Question: Probably a stupid question but I would like to know. Not even sure what the technical name is (so feel free to edit question if it's unclear) but by "Java Control Panel" I'm referring to the component you find in Windows control panel:

I went to the <URL> but I'm still not sure... is the Java component you see in Control Panel simply a collection of Java programs built-in to all computers? If so, what exactly does it do? Is it only relevant to the Internet or is it necessary to run other applications or the operating system itself?
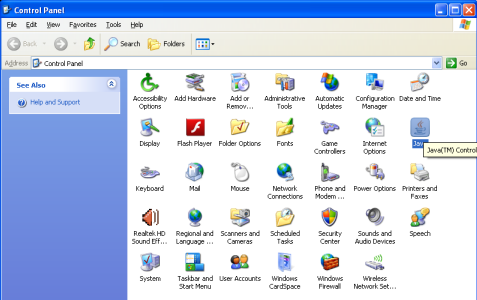
Answer: They are both parts of the same ecosystem.
The 'Java' you see in the Windows Control Panel is a Setting Option for the Java Virtual Machine, which is installed on your PC. A virtual machine understands its own bytecode and translates it for your CPU.
The 'Java' programming language is a computer programming language which allows you to write programs on top of this virtual machine. Java programs are compiled into Java bytecode and then executed by the JVM.